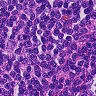
Metastatic tissue present: no